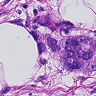
Metastatic tissue present: yes